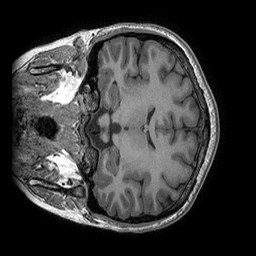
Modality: T1w
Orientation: coronal
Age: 28
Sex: female
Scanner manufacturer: ge
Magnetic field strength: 3 T
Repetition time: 0.006652 s
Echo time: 0.002928 s